Question: I am trying to understand sql recursive statements, but it is really hard for me. For example:

Thats an exampe I am trying to understand and to write down the output.
Can sb pls explain me how this works, step by step?
greetings and thx in advance
maya
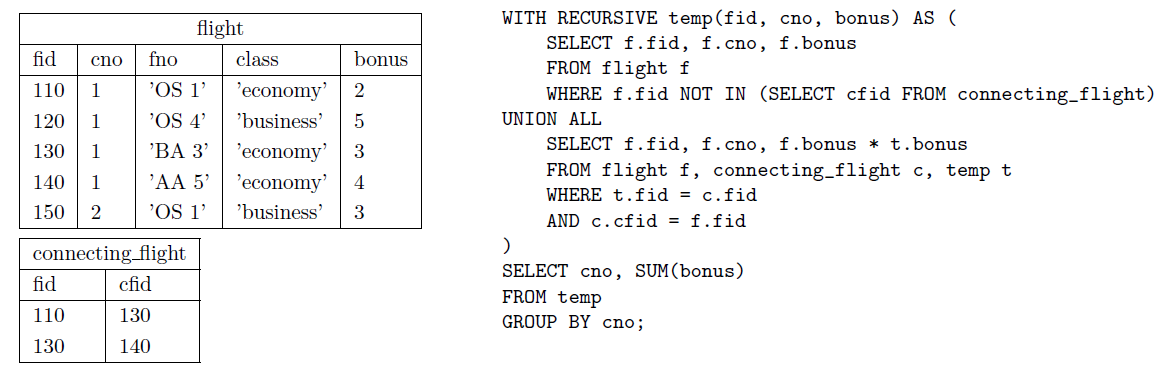
Answer: Also, see here - <URL>, where the steps of the recursive query evaluation are described.